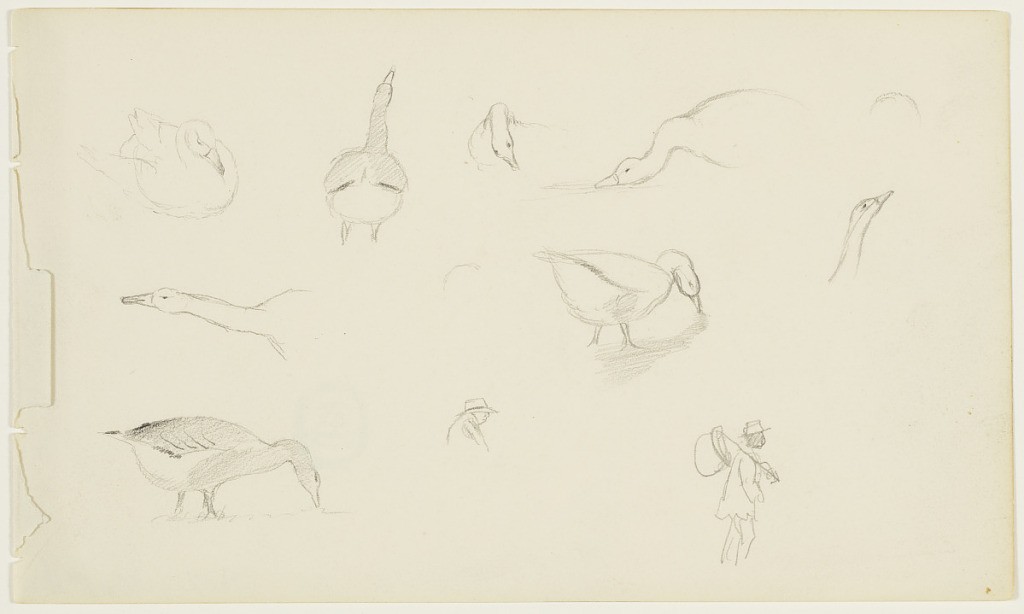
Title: Geese Sketches with Figures, East Hampton, New York
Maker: Frederic Edwin Church, American, 1826–1900
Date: probably July 1858
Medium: Graphite on off-white wove paper
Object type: drawing
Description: Mixed figure sketches showing eight views of geese with two partial and complete figures, likely seen in East Hampton, New York. Four sketches are included in the upper portion of the composition: a seated goose viewed from above at left, a goose with a raised head viewed from behind at center left, the head and twisting neck of a grooming goose and center right, and the head and body of a lying goose at right. At lower left, a grazing goose viewed in right profile and the elongated head and neck of a goose in left profile are included. At center right, a grazing goose is viewed obliquely from behind while the raised head and neck of a goose is shown at far right. At lower center, the upper portion of a figure wearing a wide brimmed hat is visible in right profile. And finally, in the lower right corner, a figure wearing a hat and tattered jacket carries a bindle over his shoulder and walks to the right.